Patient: sex M, age 44
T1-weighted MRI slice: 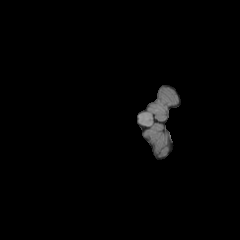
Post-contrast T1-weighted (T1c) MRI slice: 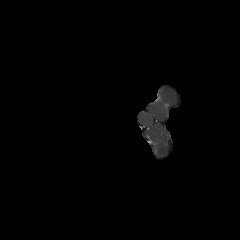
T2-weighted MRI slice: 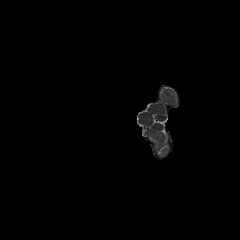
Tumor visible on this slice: no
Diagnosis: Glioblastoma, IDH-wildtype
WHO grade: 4